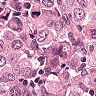
Metastatic tissue present: yes